Aerial crown-view tile of a tropical tree (Barro Colorado Island, Panama), acquired 20250715:
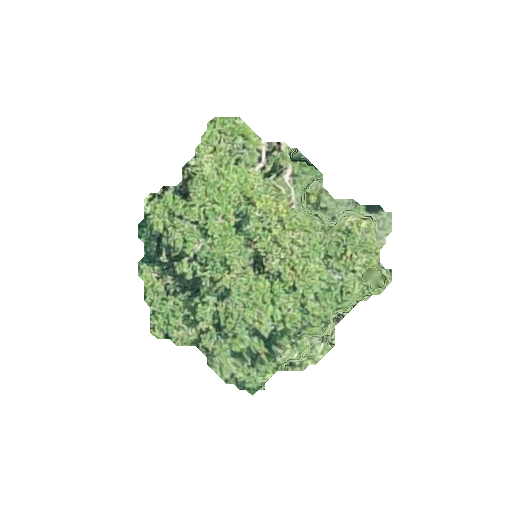
Species: Platypodium elegans
GBIF accepted scientific name: Platypodium elegans
Crown area: 66.638 m²